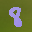
Label: 8